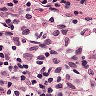
Metastatic tissue present: no